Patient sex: M
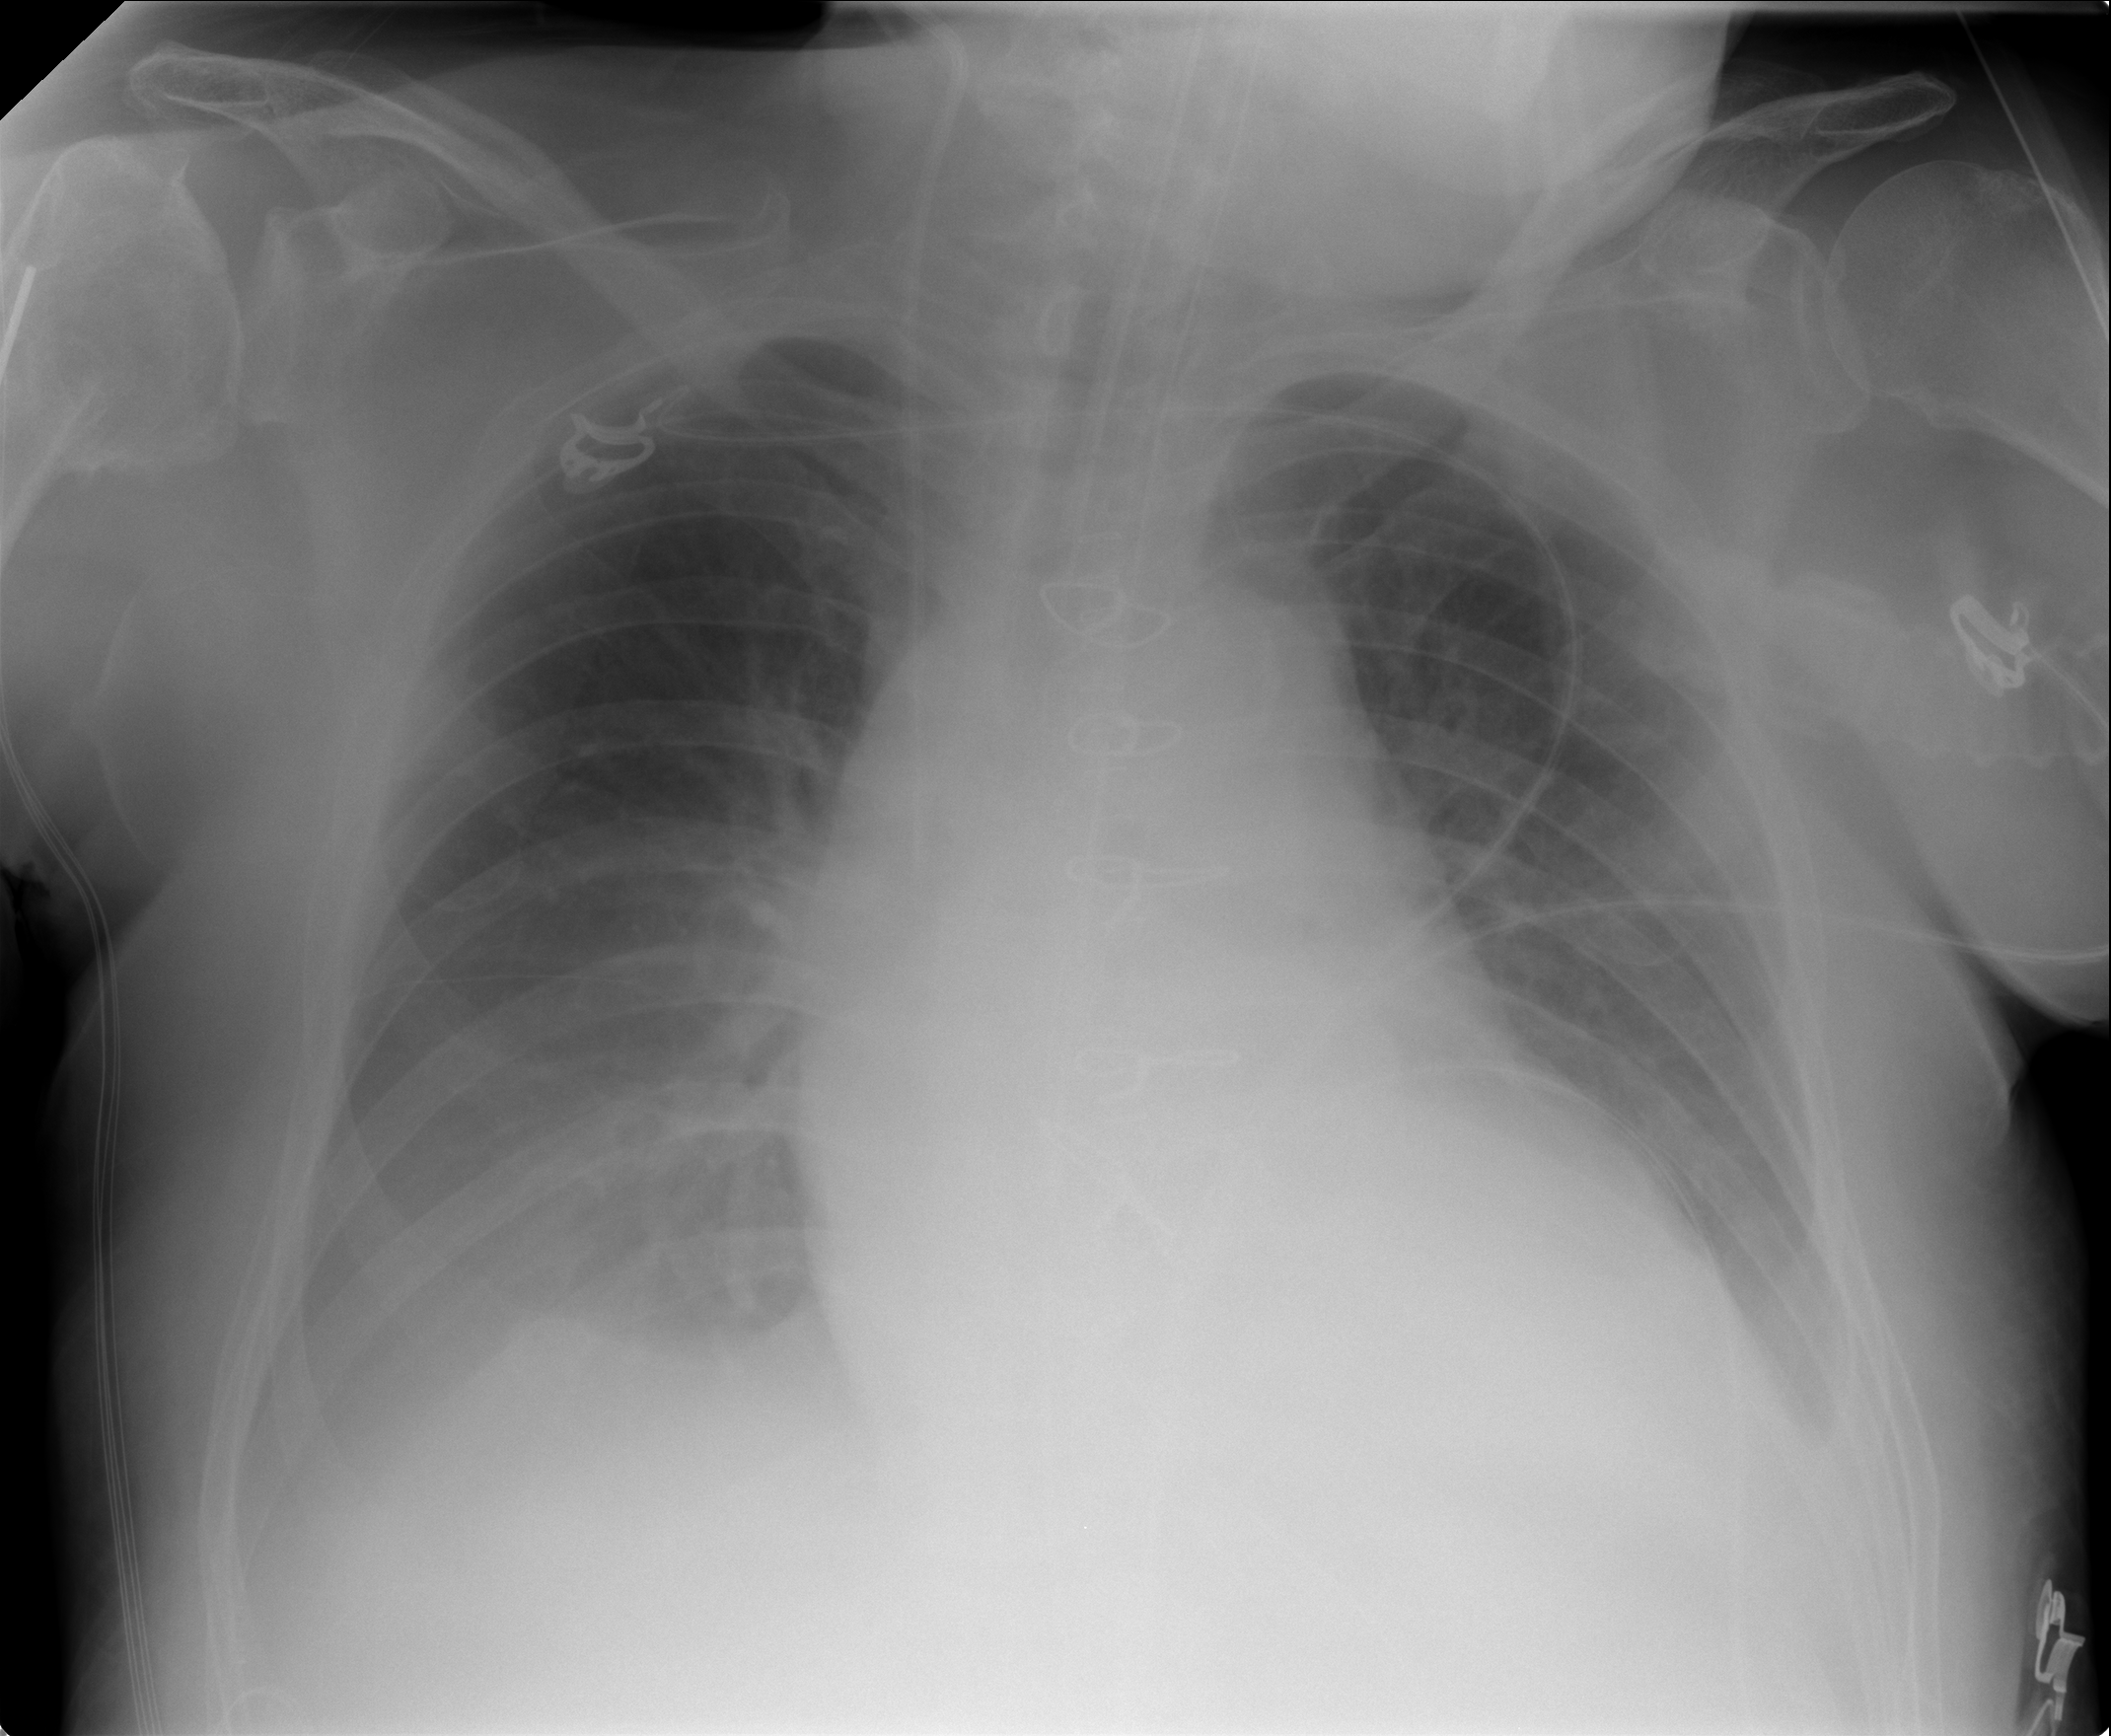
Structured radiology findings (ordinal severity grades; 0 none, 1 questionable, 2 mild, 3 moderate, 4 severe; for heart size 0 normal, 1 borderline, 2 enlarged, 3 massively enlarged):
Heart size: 2
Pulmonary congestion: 2
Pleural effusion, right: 2
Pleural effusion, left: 2
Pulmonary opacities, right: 0
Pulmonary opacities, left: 0
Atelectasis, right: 2
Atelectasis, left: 2